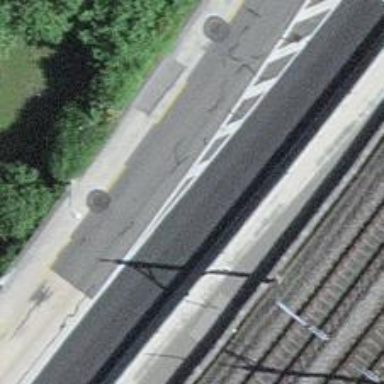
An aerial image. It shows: Primary highway with asphalt surface. There is track cycleway on the left.